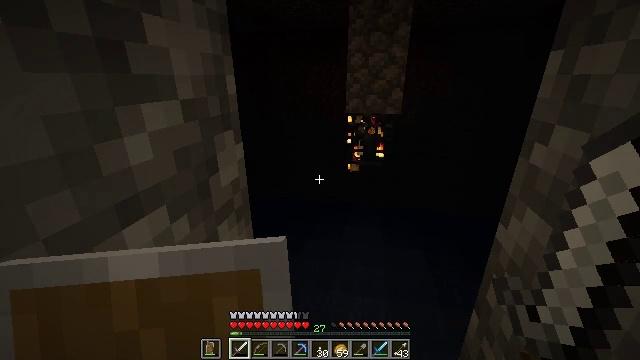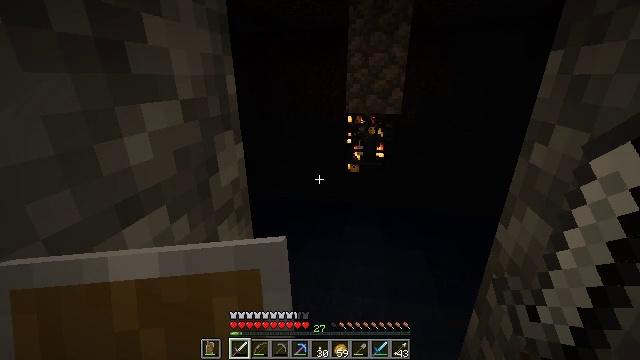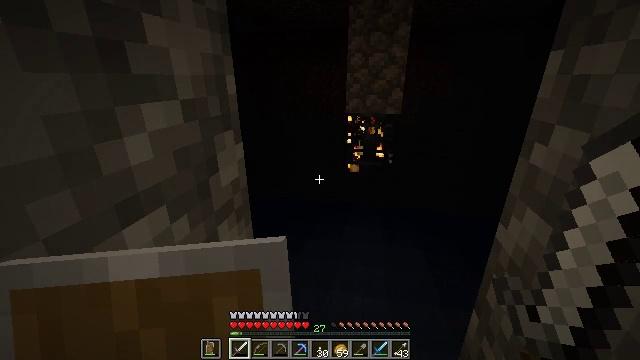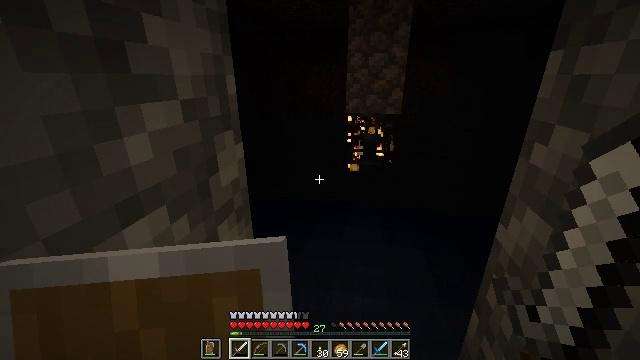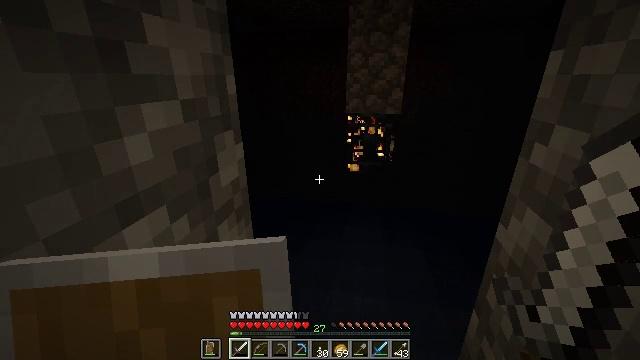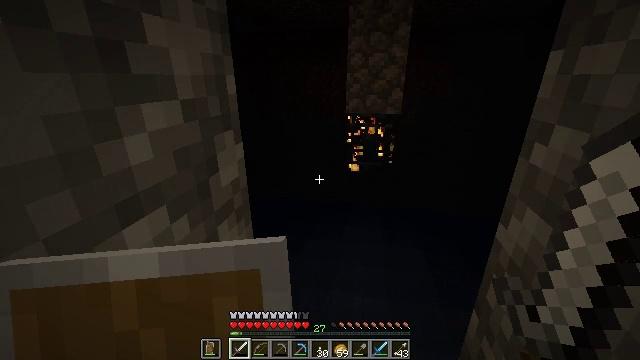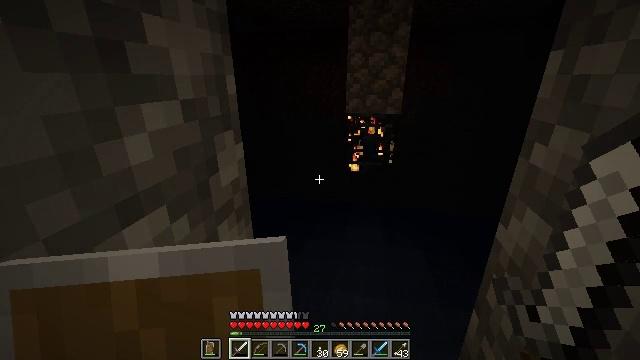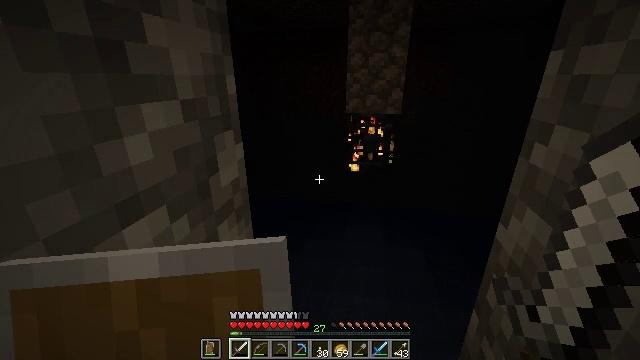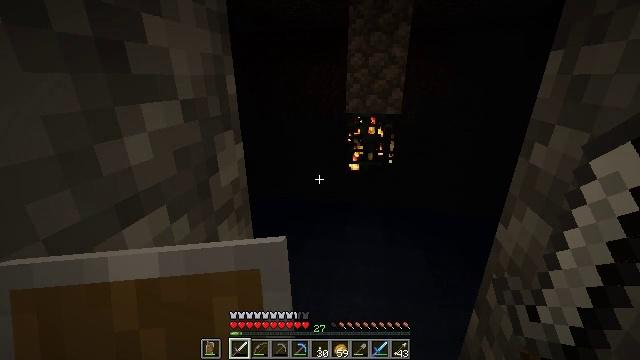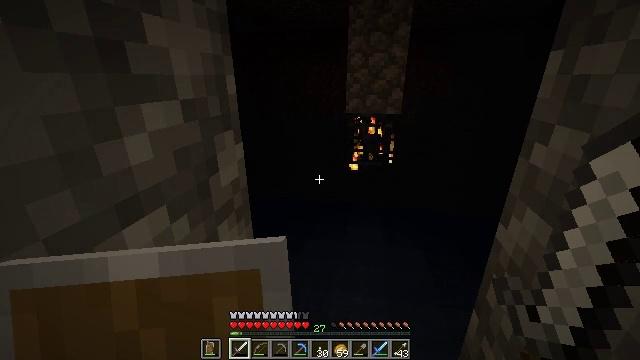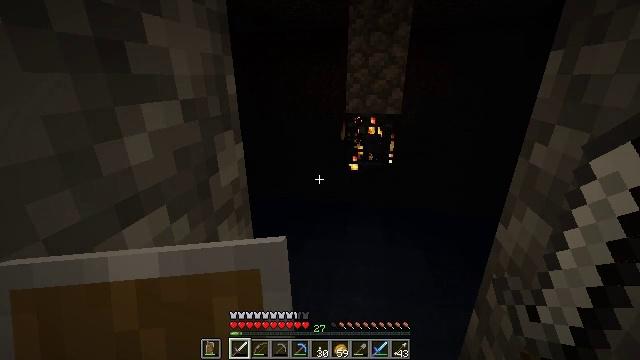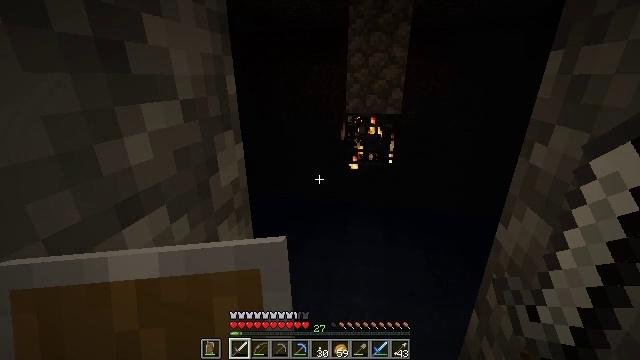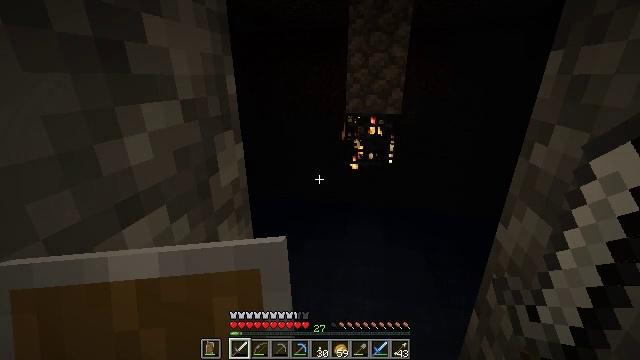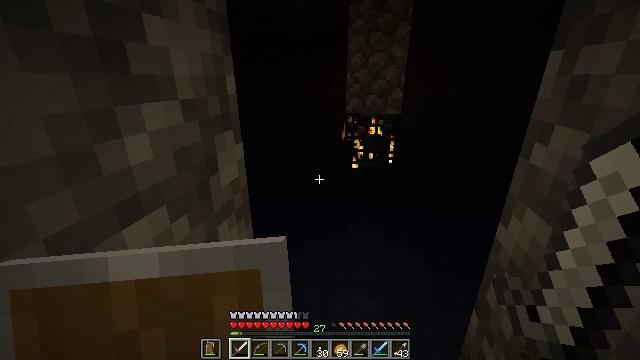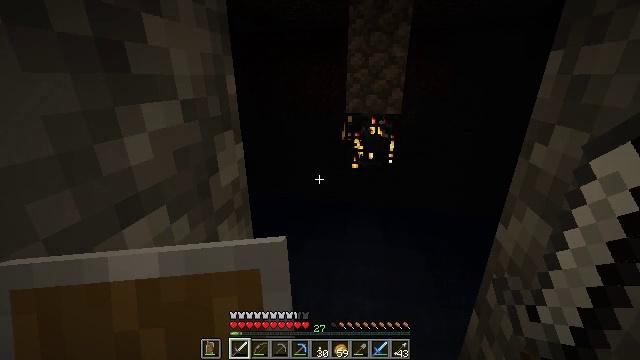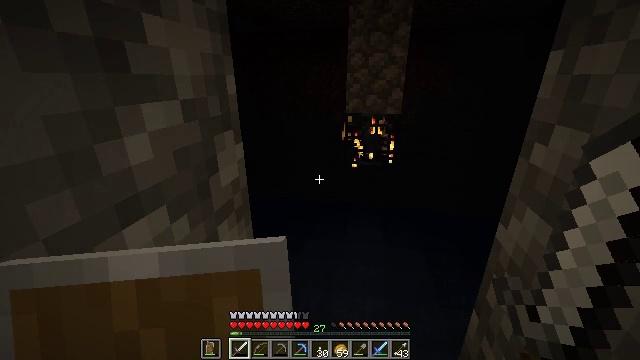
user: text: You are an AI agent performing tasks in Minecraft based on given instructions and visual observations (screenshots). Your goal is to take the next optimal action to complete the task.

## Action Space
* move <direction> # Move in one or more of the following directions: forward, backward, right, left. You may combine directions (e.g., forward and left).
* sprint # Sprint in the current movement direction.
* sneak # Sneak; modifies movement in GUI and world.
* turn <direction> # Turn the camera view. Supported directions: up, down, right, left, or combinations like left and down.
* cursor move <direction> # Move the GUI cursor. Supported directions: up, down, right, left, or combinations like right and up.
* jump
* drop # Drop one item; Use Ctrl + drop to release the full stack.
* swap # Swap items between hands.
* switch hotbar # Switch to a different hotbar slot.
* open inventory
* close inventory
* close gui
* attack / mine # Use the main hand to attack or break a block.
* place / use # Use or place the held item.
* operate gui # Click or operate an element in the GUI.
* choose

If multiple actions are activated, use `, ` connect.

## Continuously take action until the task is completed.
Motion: motion action
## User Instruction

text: Drop an iron sword.
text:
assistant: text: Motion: no_op
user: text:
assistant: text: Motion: no_op
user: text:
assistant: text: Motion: no_op
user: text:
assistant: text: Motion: no_op
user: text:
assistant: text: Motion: no_op
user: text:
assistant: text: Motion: no_op
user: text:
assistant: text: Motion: no_op
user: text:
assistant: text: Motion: no_op
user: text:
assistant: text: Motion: no_op
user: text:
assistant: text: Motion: no_op
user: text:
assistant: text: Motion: no_op
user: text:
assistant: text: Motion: no_op
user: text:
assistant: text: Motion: no_op
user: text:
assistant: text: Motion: no_op
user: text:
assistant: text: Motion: no_op
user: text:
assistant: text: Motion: no_op
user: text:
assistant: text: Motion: no_op
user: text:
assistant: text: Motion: no_op
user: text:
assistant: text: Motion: no_op
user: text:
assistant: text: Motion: no_op
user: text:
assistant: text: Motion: no_op
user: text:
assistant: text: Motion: no_op
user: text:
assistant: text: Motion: no_op
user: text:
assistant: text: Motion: no_op
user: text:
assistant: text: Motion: no_op
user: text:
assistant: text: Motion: no_op
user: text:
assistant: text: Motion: no_op
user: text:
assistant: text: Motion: no_op
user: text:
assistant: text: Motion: no_op
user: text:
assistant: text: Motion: no_op